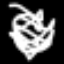
Label: squiggle